Question: I want to add a line into this plot by using geom_segment but when I run the following code I have this error" Insufficient values in manual scale. 3 needed but only 2 provided". I was wondering how I can solve this issue.
'''
Age Alcohol sex X0.025 X0.975 L_LCI L_UCI U_LCI U_UCI
1.000 211 Female 191.26 416.98 176.530 200.98 360.19 483.78
1.025 281 Female 300.20 306.03 166.300 310.10 300.28 381.77
1.103 195 Female 168.20 706.03 150.300 200.10 330.28 790.77
1.144 350 Female 148.20 506.03 100.300 150.10 390.28 510.77
1.156 256 Female 396.20 416.03 300.300 400.10 390.28 481.77
2.922 336 Male 396.20 416.03 300.300 400.10 390.28 481.77
3 110 Male 191.26 416.98 176.530 200.98 360.19 483.78
1 410 Male 396.20 416.03 300.300 400.10 390.28 481.77
1.001 501 Male 155.90 350.93 143.210 168.59 330.27 371.60
5 701 Male 155.76 349.35 143.210 168.30 329.95 368.76
1.289 165 Male 184.34 388.74 160.910 199.76 331.66 445.82
SP=ggplot(Data, aes(x=Age, y= Alcohol,color=sex,fill=sex))+
geom_point()+
scale_shape_manual(values=c(1,1), name='sex', labels=c('Female','Male'))+ #0.25
geom_line(aes(x = Age, y = X0.025),size=1) +
geom_line(aes(x = Age, y = X0.975),size=1) +
geom_ribbon(aes(x = Age, ymin = L_LCI,ymax=L_UCI),alpha = 0.2,linetype=0) +
geom_ribbon(aes(x = Age, ymin = U_LCI,ymax= U_UCI),alpha =0.2,linetype=0) +
labs(x = 'Age (Years)', y = '')+
scale_x_continuous(breaks = round(seq(1, 19, by = 1),0)) +
scale_y_continuous(expand = c(0, 0),breaks = round(seq(0, 600, by = 100),0))+
scale_color_manual(breaks = c("Female", "Male"),
values=c("#EC6696", "#558ED5"))+
scale_fill_manual(breaks = c("Female", "Male"),
values=c("#EC6696", "#558ED5"))+
theme(panel.grid.major = element_blank(), panel.grid.minor = element_blank(),
axis.title.x=element_text(size=15,face="bold"), axis.title.y=element_text(size=15,face="bold"),axis.text.x=element_text(size=13),
axis.text.y=element_text(size=13),
panel.background = element_blank(), axis.line = element_line(colour = "black"),plot.title = element_text(vjust=-15,hjust=0.02,
color="black", size=20,face="bold"))+
ggtitle("Tile")+ coord_cartesian(xlim = c(1,19), ylim = c(0,700))+
theme(legend.text=element_text(size=12, face = "bold"),legend.key.size = unit(1.5, 'lines'), legend.spacing.x = unit(0.1, 'cm'),legend.justification = c(0, 1.5),legend.position = c(0, 1),
legend.box.margin=margin(c(10,10,10,10)))+theme(legend.title = element_blank())+
guides(color = guide_legend(override.aes = list(size = 1.3)))
SP+ geom_segment(aes(x = 1, y = 156, xend = 1, yend = 156,colour ="black"))
'''

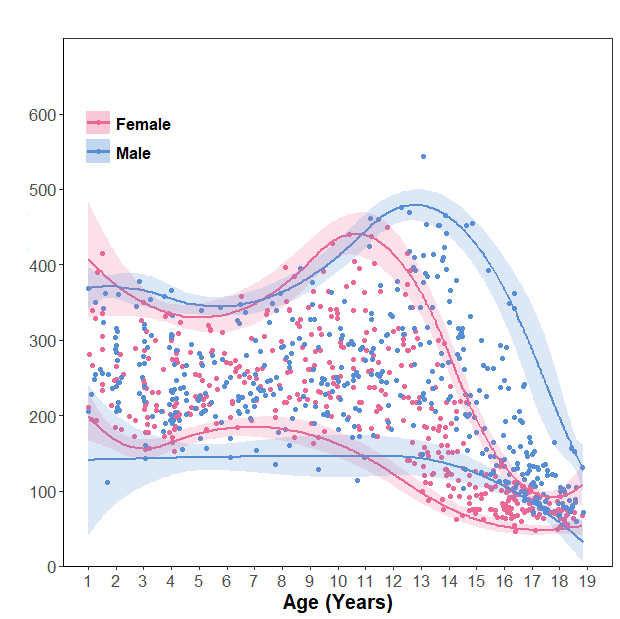
Answer: Try this:
'''
SP <- ggplot(Data)+
geom_point(aes(x=Age, y= Alcohol, color=sex, fill=sex))+
scale_shape_manual(values=c(1,1), name='sex', labels=c('Female','Male'))+ #0.25
geom_line(aes(x = Age, y = X0.025, color=sex),size=1) +
geom_line(aes(x = Age, y = X0.975, color=sex),size=1) +
geom_ribbon(aes(x = Age, ymin = L_LCI, ymax=L_UCI, color=sex,fill=sex),alpha = 0.2,linetype=0) +
geom_ribbon(aes(x = Age, ymin = U_LCI, ymax= U_UCI, color=sex, fill=sex),alpha =0.2,linetype=0) +
labs(x = 'Age (Years)', y = '')+
scale_x_continuous(breaks = round(seq(1, 19, by = 1),0)) +
scale_y_continuous(expand = c(0, 0),breaks = round(seq(0, 600, by = 100),0))+
scale_color_manual(breaks = c("Female", "Male"),
values=c("#EC6696", "#558ED5"))+
scale_fill_manual(breaks = c("Female", "Male"),
values=c("#EC6696", "#558ED5"))+
theme(panel.grid.major = element_blank(), panel.grid.minor = element_blank(),
axis.title.x=element_text(size=15,face="bold"), axis.title.y=element_text(size=15,face="bold"),axis.text.x=element_text(size=13),
axis.text.y=element_text(size=13),
panel.background = element_blank(), axis.line = element_line(colour = "black"),plot.title = element_text(vjust=-15,hjust=0.02, color="black", size=20,face="bold"))+
ggtitle("Tile")+ coord_cartesian(xlim = c(1,19), ylim = c(0,700))+
theme(legend.text=element_text(size=12, face = "bold"),legend.key.size = unit(1.5, 'lines'), legend.spacing.x = unit(0.1, 'cm'),legend.justification = c(0, 1.5),legend.position = c(0, 1),
legend.box.margin=margin(c(10,10,10,10)))+theme(legend.title = element_blank())+
guides(color = guide_legend(override.aes = list(size = 1.3)))
df <- data.frame(x1 = 1, y1 = 156, x2 = 1, y2 = 156)
SP + geom_segment(aes(x = x1, xend = x2, y = y1, yend = y2), colour ="black", data = df)
'''
Note that the segment won't be apparent, as it starts and ends at the same point according to your coordinates.